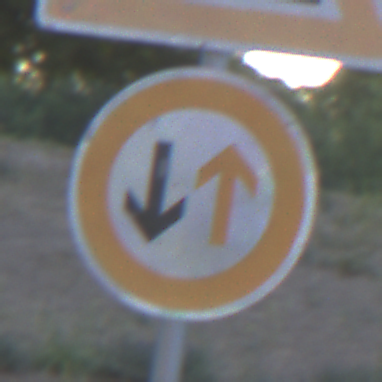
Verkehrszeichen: VorrangDesGegenverkehrs
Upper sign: Arbeitsstelle
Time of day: SunriseSunset
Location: Outdoor (Urban)
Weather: Clear
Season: NotSpecified
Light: Natural